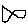
Label: fish